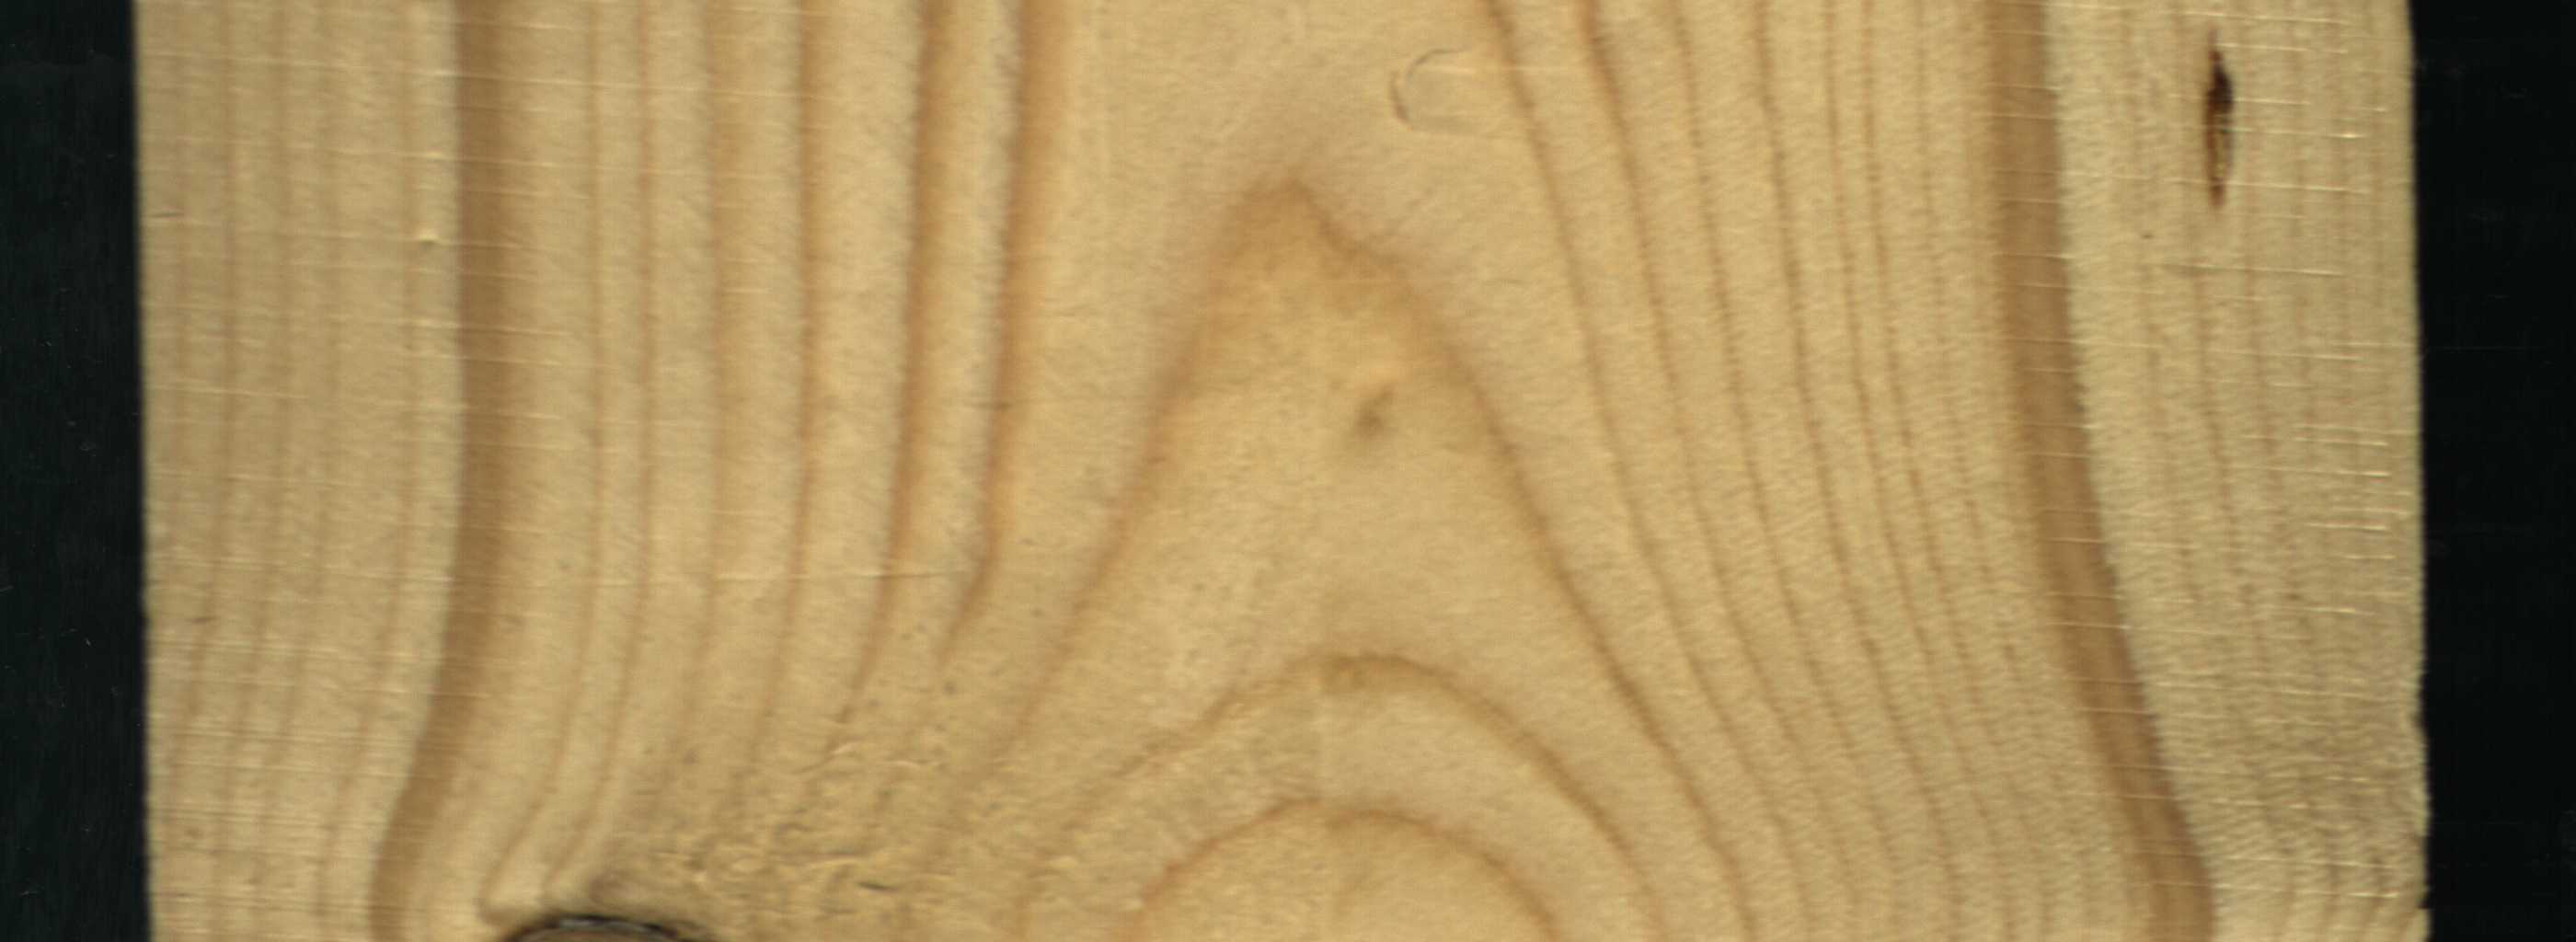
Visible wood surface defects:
resin
Quartzity
Quartzity
Dead_Knot